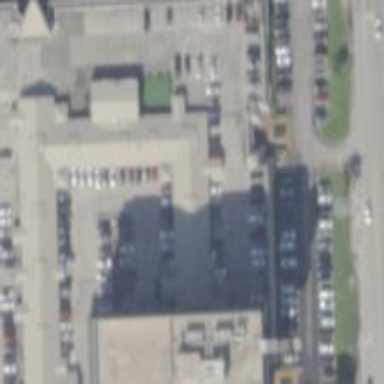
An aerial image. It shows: Mall building.